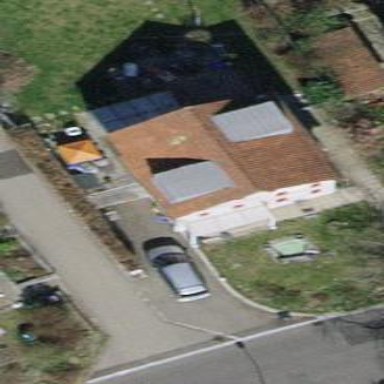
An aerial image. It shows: Detached building with tiled roof.